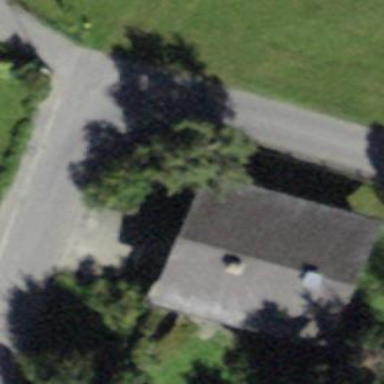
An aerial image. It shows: Building with tiled roof.